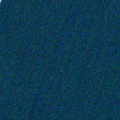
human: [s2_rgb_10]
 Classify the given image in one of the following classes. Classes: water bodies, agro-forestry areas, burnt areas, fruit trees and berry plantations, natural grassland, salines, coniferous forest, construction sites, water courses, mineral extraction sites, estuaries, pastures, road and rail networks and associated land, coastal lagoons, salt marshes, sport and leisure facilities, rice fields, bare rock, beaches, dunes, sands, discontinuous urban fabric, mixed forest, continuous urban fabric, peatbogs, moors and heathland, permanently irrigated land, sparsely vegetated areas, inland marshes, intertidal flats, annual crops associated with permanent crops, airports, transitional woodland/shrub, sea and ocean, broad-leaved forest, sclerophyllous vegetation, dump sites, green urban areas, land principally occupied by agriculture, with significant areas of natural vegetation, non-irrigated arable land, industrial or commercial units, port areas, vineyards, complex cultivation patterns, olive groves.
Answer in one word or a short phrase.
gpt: sea and ocean